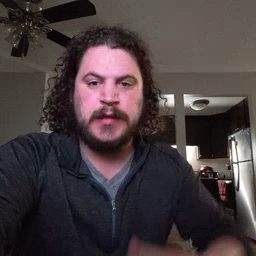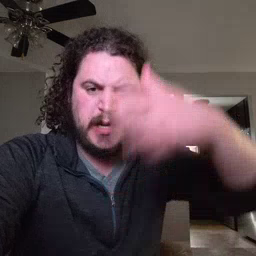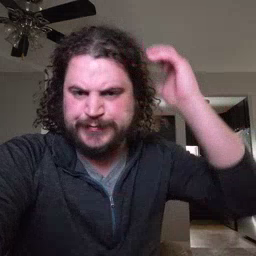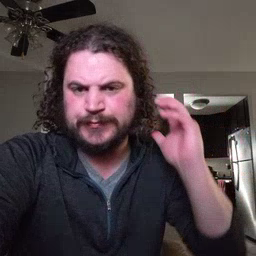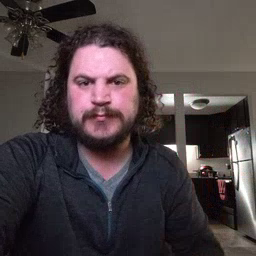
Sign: lion